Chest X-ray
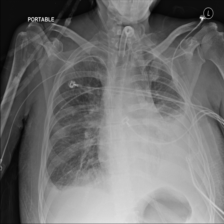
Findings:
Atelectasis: negative
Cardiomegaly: negative
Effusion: negative
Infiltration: negative
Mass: negative
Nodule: negative
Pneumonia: negative
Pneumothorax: negative
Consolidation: negative
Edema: negative
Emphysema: negative
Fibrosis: negative
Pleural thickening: negative
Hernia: negative